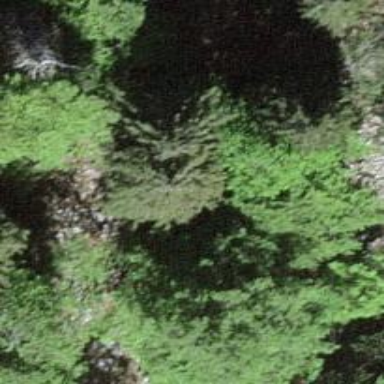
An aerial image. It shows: Cliff in nature.